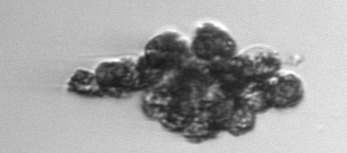
Label: Corymbellus